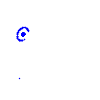
Particle: pion